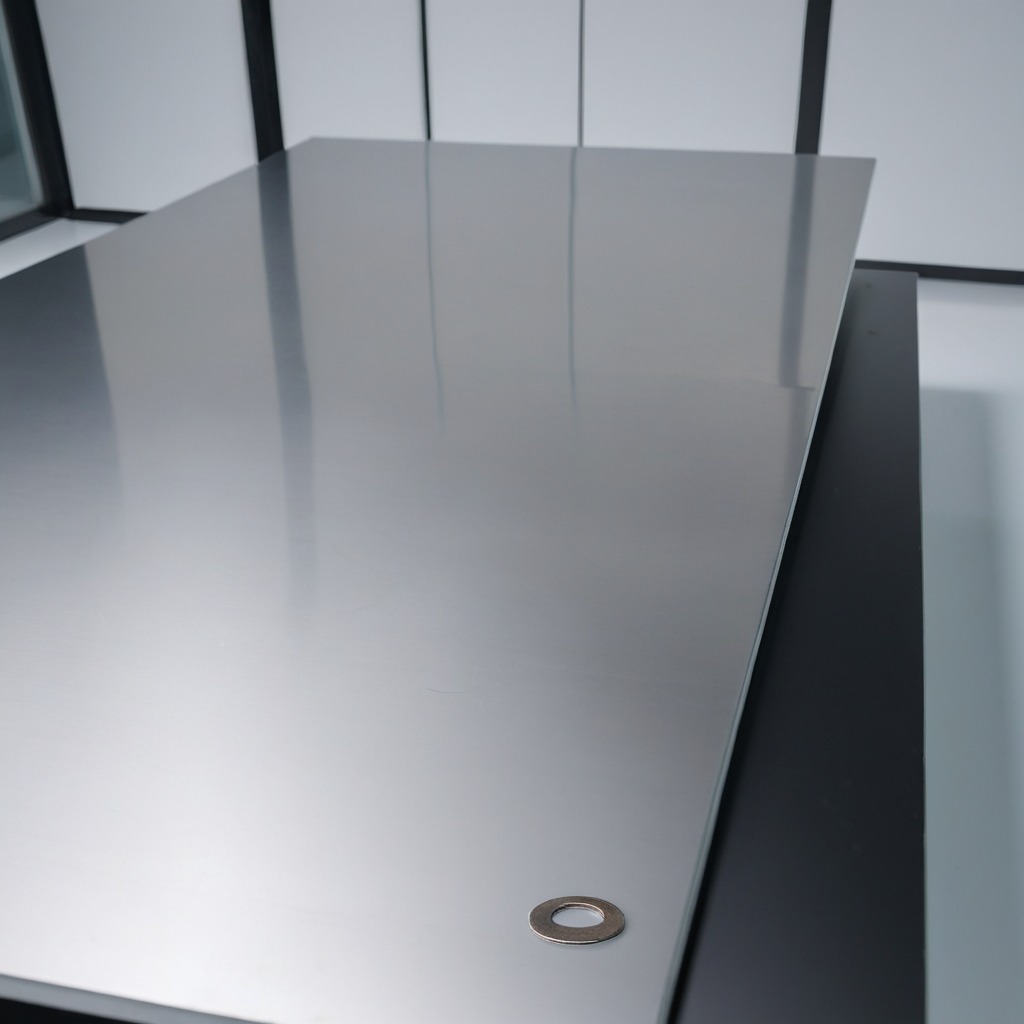
A flat metal washer is lying on a stainless steel table in a high-end prototyping lab.